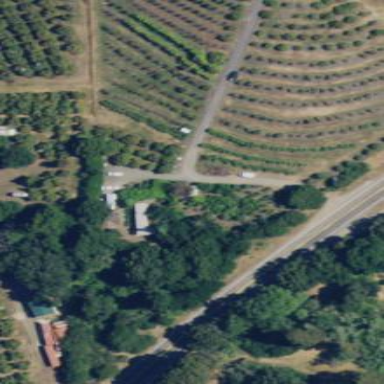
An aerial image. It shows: Orchard.